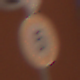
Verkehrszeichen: Geschwindigkeit5
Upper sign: Vorfahrtsstrasse
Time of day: MorningAfternoon
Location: Outdoor (Urban)
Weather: Clear
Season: NotSpecified
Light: Natural